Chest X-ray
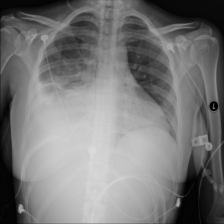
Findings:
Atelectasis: positive
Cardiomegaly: negative
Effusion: positive
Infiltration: positive
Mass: negative
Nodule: negative
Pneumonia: negative
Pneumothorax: positive
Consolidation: negative
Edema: negative
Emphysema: negative
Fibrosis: negative
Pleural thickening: negative
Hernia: negative